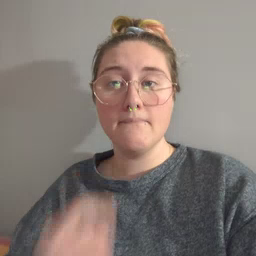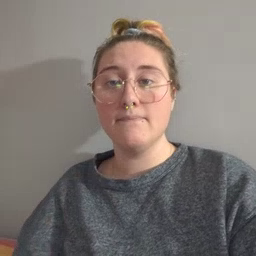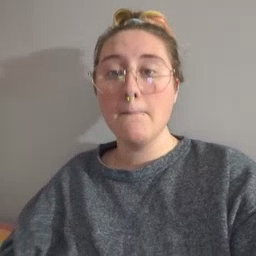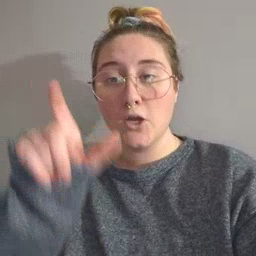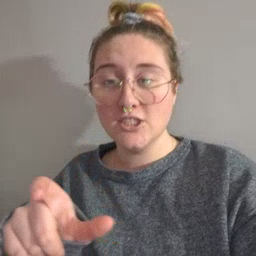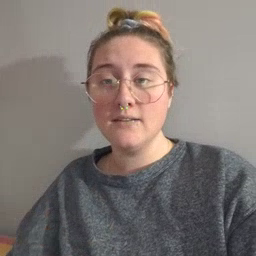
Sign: person